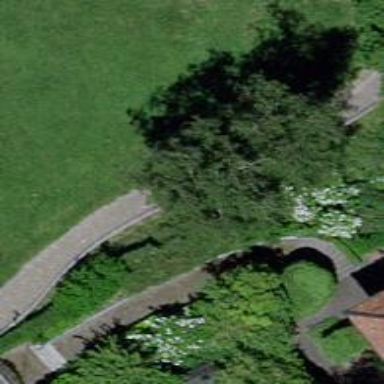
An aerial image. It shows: Footway with surface made of sett.